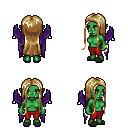
a pixel art fantasy rpg character, female body template, orc, green skin, purple wings, red pants, blonde extra-long hairstyle, bracelets, gray slippers, four views (front, back, left, right), 2x2 character sprite sheet, small pixel art, hard edges, no anti-aliasing